RGB frame:
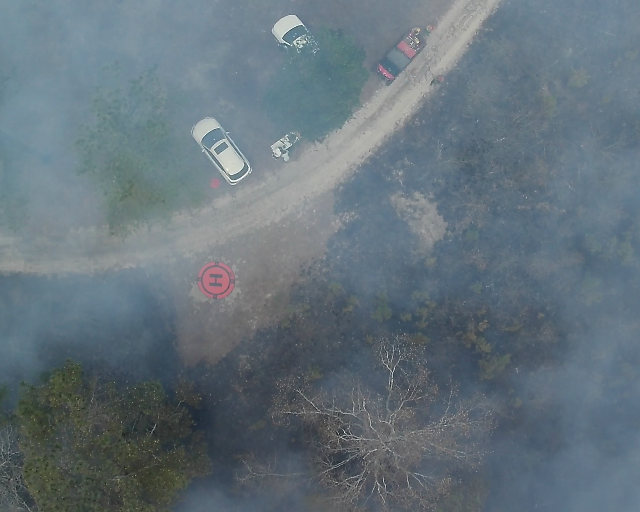
Thermal frame:
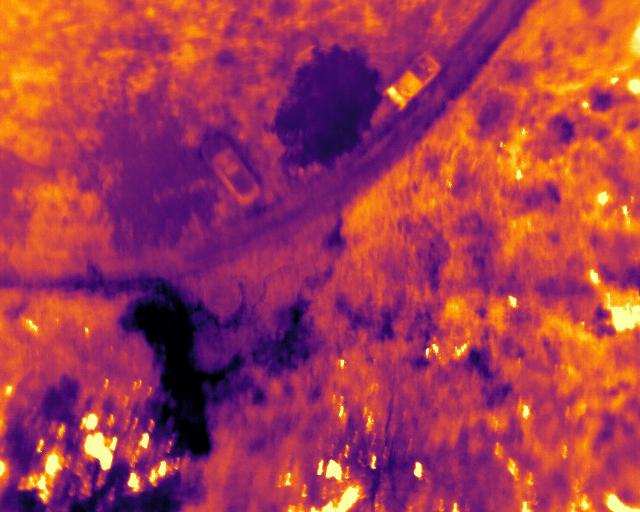
Captured: 2026-02-26 03:11:44
Pixels at or above 80 °C: 113 (fraction of frame: 0.0003448)